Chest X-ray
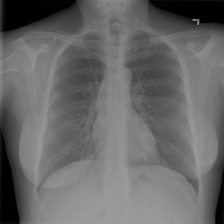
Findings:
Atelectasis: negative
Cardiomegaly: negative
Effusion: negative
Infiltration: negative
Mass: negative
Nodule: negative
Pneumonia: negative
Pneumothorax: negative
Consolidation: negative
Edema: negative
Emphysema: negative
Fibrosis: negative
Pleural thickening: negative
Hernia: negative